Question: Just redoing our captcha.
Demo: <URL>
Anyhoo the css is as follows:
'''
.funcaptcha { width: 81px; overflow: hidden; float: left; margin-right: 0px; }
.funcaptcha a { display: inline-block; background: url("http://sitehelp.com.au/demos/ttt/images/ttt-small.png"); margin: 2px 2px 0 0; float: left; }
.funcaptcha a.circle { background-position: 0px -29px; }
.funcaptcha a.cross { background-position: -29px -83px; }
.funcaptcha a.empty { background-position: -0px 0px; }
.funcaptcha a.marked,
.funcaptcha a:hover { background-position: -29px 0px; }
.funcaptcha .box { display: block; cursor: pointer; overflow: hidden; width: 25px; height: 25px; }
'''
Contains php, so unable to do a fiddle. But My css positioning is just off a tad, any suggestions ?
the ttt-small.png is:

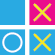
Answer: So that it can be marked answered....
Bottom layer is 25 pixels tall and the top layer is 26. Sprite needs to be fixed.